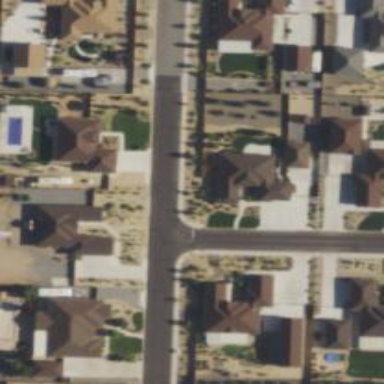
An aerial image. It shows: Residential road with asphalt surface and separate sidewalk.